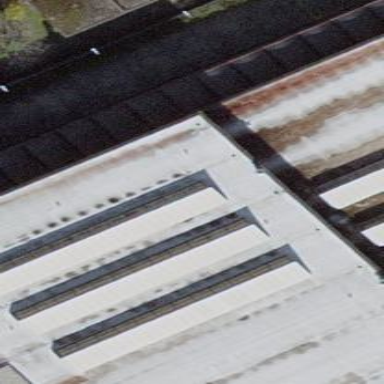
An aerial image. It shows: View of roof of building.